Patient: sex M, age 36
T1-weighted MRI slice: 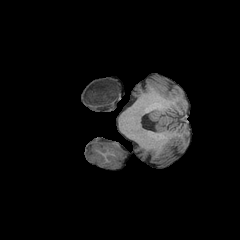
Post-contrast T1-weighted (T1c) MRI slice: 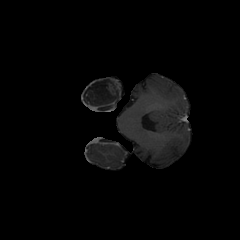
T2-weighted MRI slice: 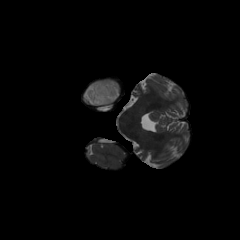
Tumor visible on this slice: yes
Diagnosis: Astrocytoma, IDH-mutant
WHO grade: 4